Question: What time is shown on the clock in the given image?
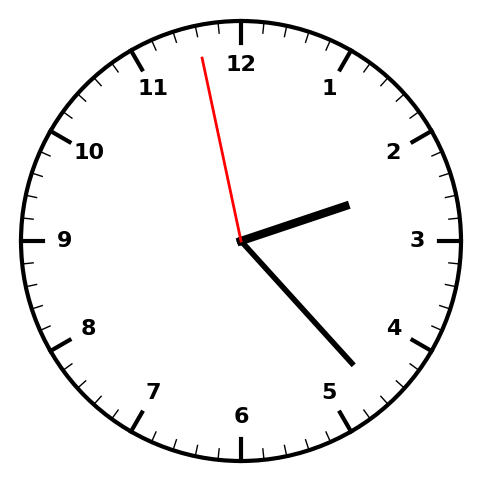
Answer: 02:22:58